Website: macys
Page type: stored-credit-cards
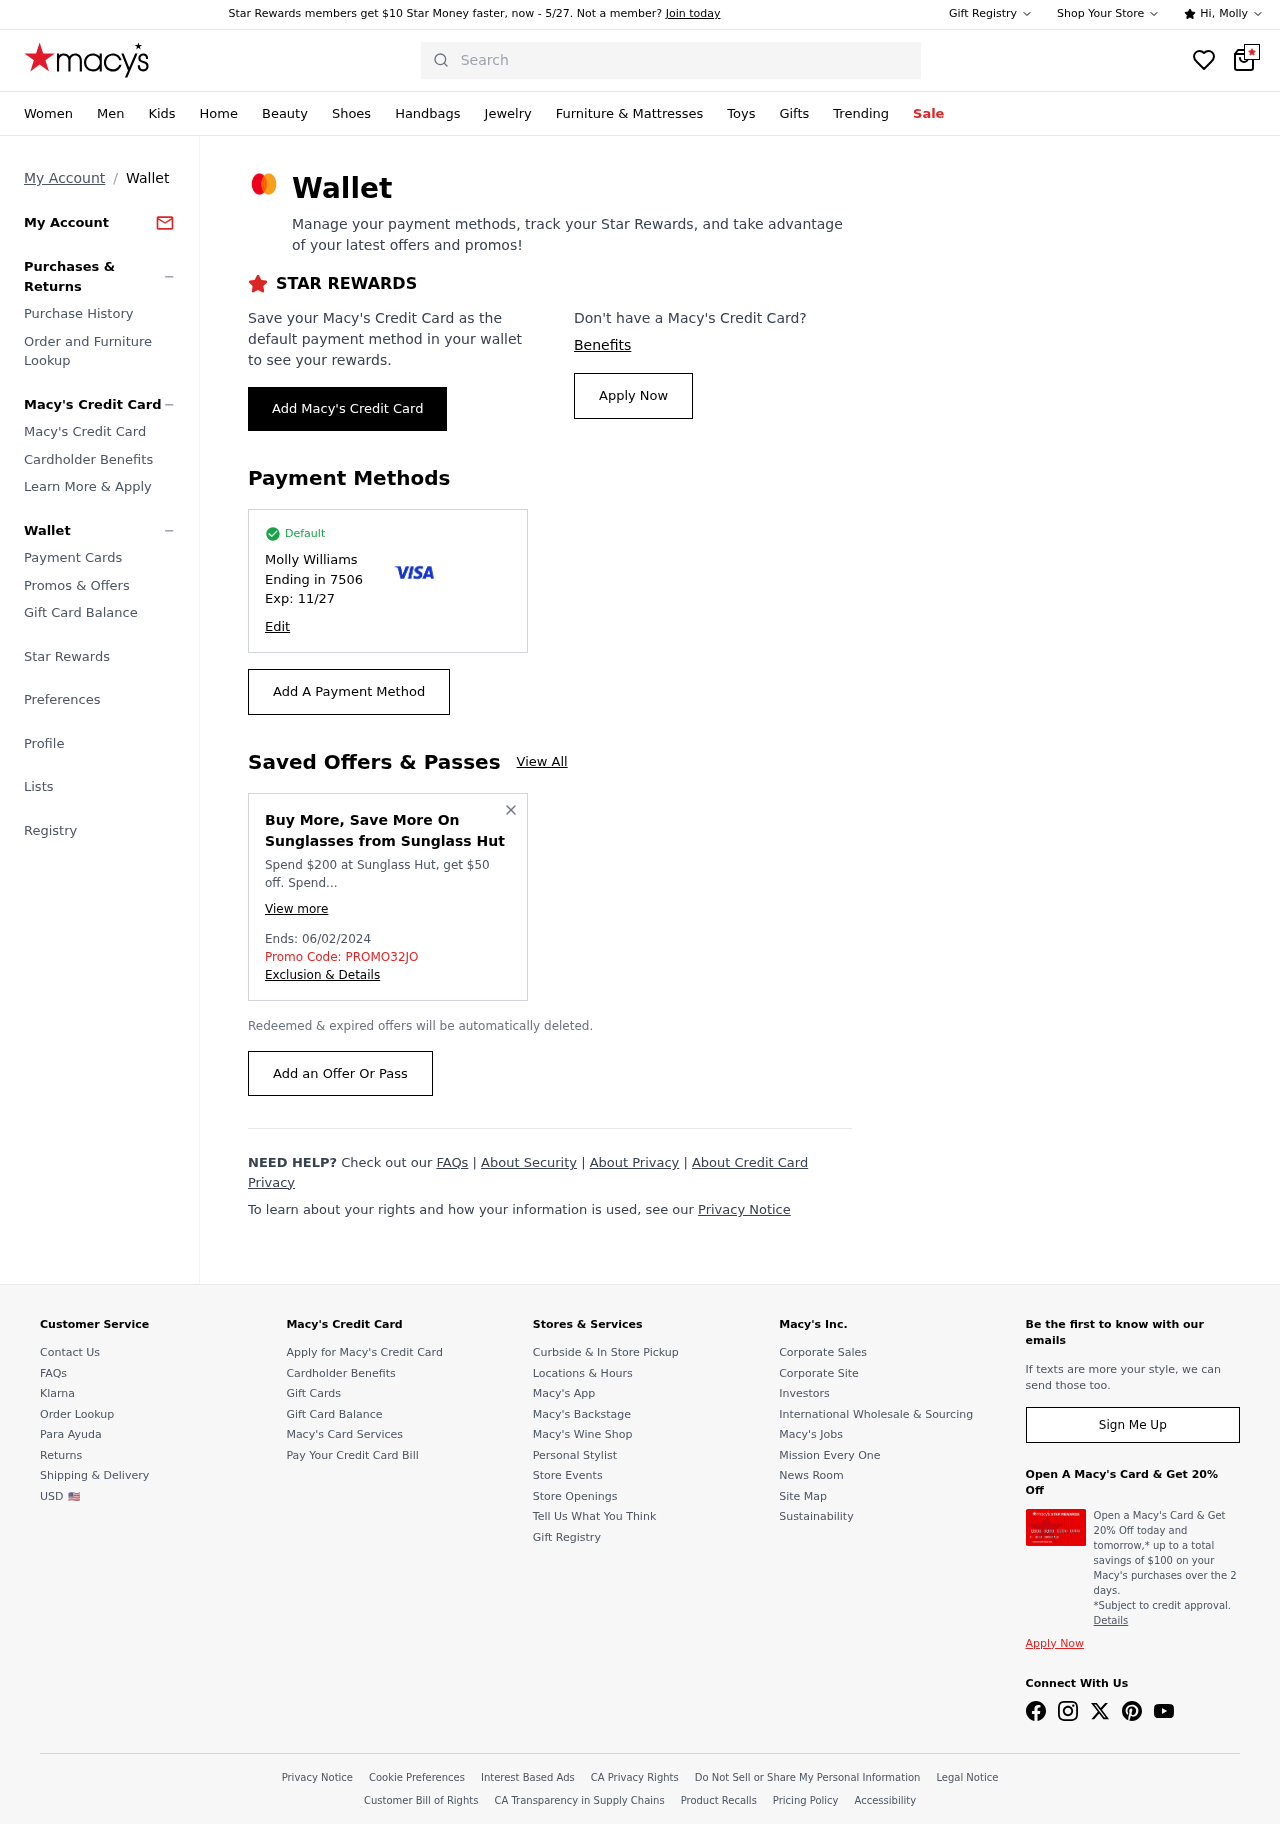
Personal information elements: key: PII_CARD_EXPIRY
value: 11/27
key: PII_CARD_LAST4
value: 7506
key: PII_FIRSTNAME
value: Molly
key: PII_FULLNAME
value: Molly Williams
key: PII_PROMO_CODE
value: PROMO32JO
Search elements: key: HEADER_SEARCH
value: Search